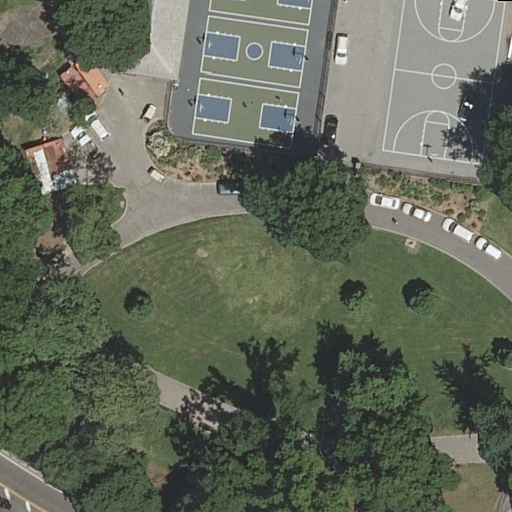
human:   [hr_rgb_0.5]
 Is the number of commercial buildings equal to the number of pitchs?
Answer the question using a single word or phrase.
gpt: no

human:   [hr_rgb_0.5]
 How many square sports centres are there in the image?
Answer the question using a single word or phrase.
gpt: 0

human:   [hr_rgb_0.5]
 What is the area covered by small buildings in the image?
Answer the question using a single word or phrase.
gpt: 0m2

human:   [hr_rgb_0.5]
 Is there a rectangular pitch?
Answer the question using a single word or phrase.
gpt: yes

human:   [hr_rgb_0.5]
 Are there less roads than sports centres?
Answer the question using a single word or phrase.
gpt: no

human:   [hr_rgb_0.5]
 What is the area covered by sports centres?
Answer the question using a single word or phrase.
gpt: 2499m2

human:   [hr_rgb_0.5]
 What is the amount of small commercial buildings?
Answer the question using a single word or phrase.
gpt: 0

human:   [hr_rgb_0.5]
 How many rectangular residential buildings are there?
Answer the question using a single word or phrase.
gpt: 0

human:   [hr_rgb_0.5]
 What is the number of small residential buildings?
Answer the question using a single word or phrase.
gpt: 0

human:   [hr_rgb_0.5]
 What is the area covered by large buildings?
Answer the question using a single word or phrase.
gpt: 0m2

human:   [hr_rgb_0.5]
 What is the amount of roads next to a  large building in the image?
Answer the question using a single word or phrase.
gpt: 0

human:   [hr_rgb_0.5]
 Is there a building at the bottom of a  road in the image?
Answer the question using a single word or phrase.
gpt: no

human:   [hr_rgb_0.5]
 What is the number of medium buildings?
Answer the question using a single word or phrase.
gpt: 1

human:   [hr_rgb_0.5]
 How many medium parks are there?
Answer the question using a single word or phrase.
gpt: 0

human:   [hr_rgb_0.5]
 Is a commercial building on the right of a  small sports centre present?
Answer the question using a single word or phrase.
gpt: no

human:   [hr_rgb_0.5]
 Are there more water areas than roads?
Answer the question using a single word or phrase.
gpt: no

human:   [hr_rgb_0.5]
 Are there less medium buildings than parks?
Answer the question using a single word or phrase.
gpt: no

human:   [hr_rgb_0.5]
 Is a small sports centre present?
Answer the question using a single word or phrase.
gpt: no

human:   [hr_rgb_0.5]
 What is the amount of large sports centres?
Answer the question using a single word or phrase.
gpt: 1

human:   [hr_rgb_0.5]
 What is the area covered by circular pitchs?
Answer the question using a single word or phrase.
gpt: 0m2

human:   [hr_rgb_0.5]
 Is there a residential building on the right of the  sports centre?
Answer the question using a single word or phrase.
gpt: no

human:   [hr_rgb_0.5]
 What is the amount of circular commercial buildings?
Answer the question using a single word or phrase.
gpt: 0

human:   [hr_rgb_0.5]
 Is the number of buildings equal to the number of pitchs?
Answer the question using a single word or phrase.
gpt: no

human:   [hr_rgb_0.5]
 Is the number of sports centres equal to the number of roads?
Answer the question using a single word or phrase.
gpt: no

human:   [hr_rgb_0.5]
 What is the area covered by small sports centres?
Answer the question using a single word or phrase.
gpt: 0m2

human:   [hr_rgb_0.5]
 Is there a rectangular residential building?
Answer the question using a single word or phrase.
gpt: no

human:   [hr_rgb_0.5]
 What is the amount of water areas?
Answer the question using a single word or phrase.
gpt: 0

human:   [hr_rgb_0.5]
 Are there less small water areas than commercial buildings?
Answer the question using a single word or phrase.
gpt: no

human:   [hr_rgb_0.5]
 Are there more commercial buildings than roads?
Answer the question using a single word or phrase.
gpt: no

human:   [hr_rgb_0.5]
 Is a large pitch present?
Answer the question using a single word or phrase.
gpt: no

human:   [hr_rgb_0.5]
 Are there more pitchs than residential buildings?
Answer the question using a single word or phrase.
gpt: yes

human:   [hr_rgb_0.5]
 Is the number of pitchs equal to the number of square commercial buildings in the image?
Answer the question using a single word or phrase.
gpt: no

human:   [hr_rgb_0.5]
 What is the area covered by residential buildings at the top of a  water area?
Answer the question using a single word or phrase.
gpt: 0m2

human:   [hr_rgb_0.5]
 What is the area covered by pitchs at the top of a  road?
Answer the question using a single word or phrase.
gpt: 525m2

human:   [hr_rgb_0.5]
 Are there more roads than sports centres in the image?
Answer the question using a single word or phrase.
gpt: yes

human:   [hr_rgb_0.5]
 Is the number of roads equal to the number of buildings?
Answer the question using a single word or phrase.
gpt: no